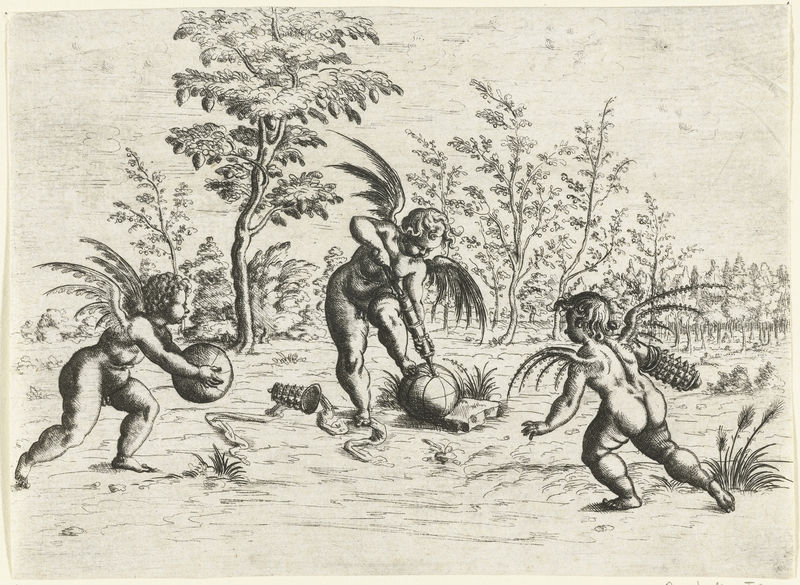
Titel: Landschap met drie putti die een balspel spelen
Künstler: Christoph Jamnitzer
Standort: Amsterdam
Institution: Rijksmuseum
Schlagwörter: baum, flügel, himmel, kopf, nackt, weiß, wolken, grau, zeichnung, gras, ball, federn, locke, locken, wald, engel, frucht, beine, graphik, spielen, spiel, penis, stich, scharz, kugel, putti, pumpe, druck#, aufpumpen, spriutze